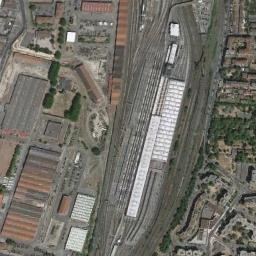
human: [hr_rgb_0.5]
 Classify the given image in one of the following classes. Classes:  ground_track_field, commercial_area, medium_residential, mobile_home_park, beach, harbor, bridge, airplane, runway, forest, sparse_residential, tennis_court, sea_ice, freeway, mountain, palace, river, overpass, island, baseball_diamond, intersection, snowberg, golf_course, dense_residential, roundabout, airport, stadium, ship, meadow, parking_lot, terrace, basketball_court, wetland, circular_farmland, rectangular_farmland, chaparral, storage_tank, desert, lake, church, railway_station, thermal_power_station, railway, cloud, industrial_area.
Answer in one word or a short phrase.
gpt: railway_station